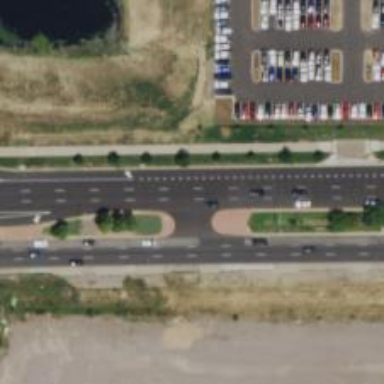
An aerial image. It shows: Primary link highway with asphalt surface.